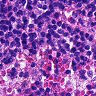
Metastatic tissue present: no